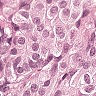
Metastatic tissue present: yes